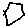
Label: hexagon